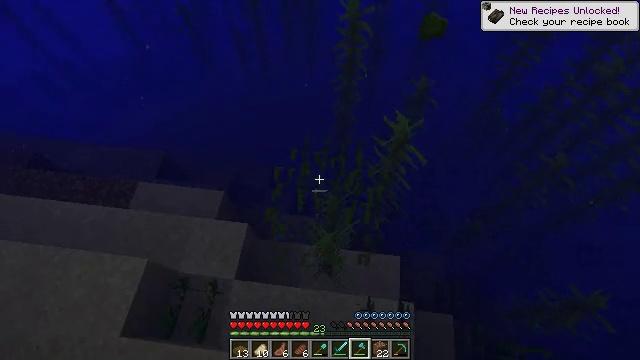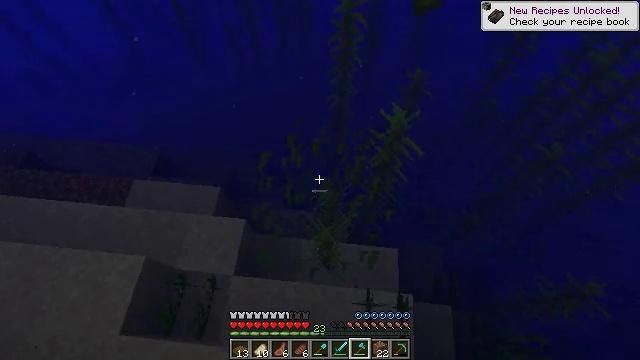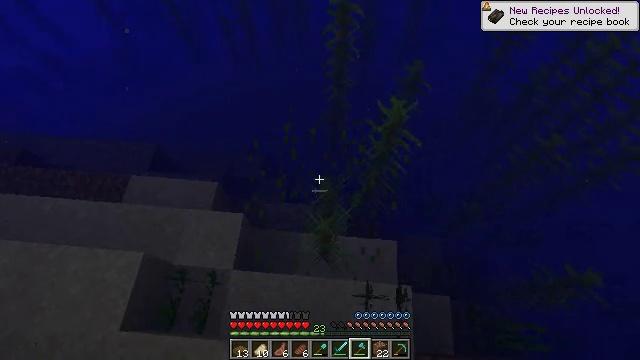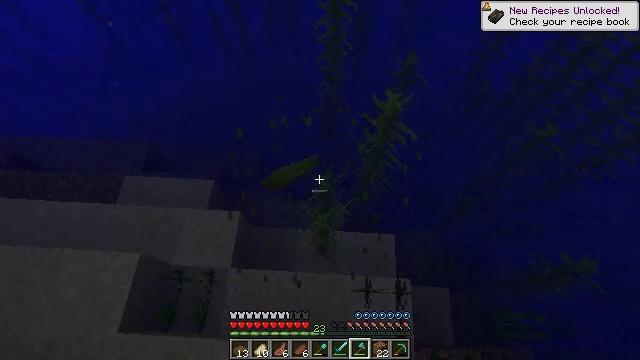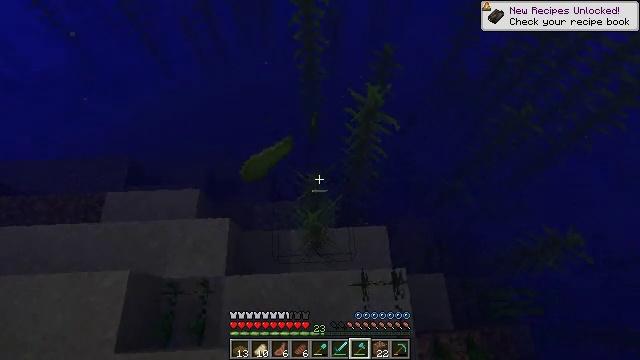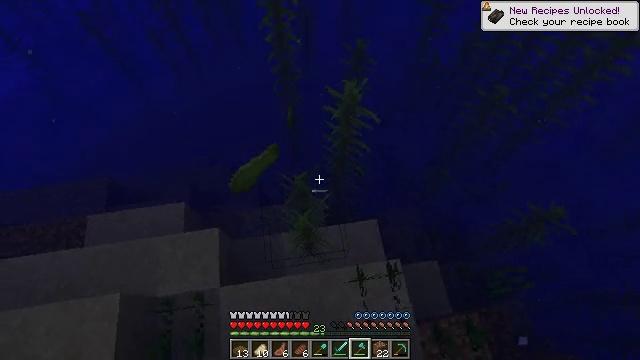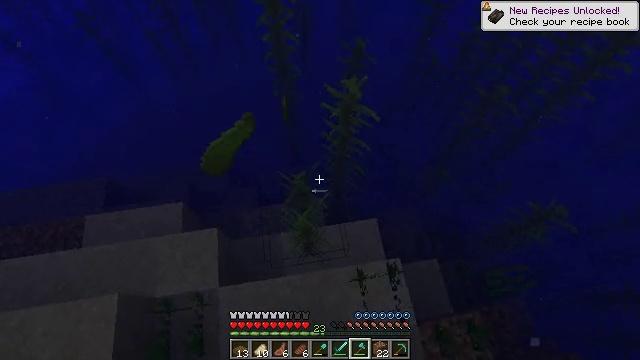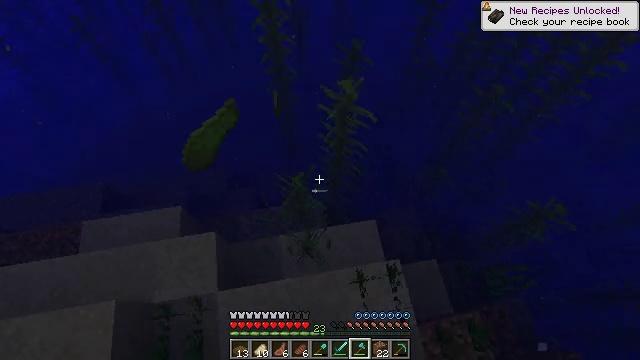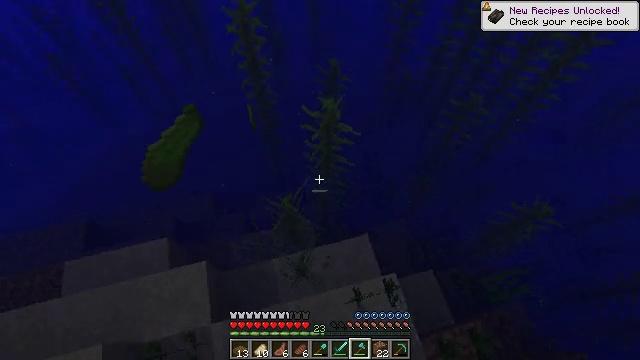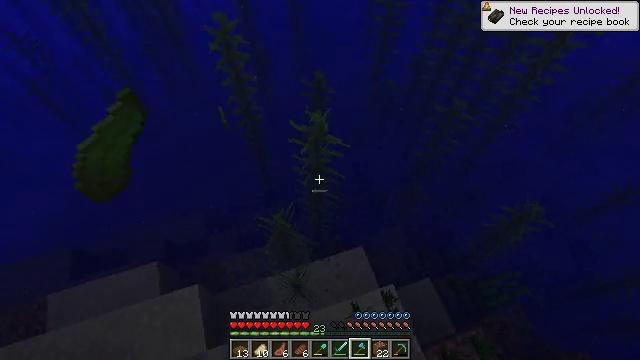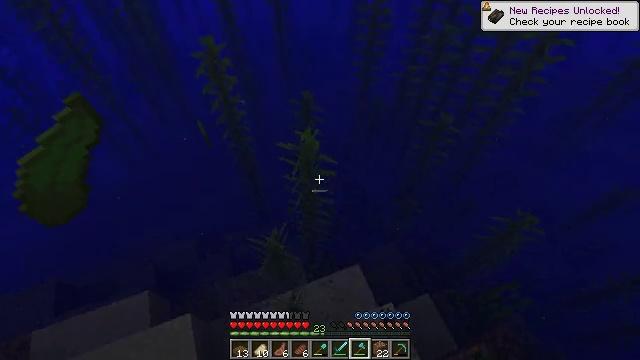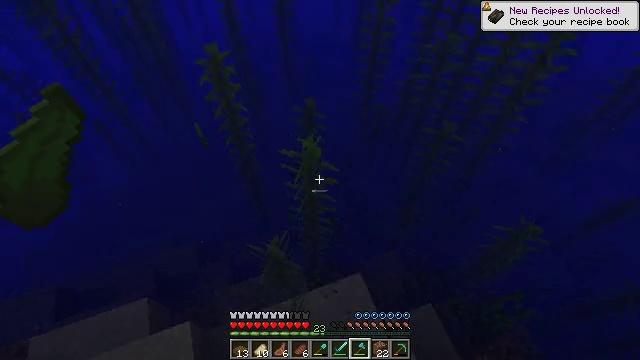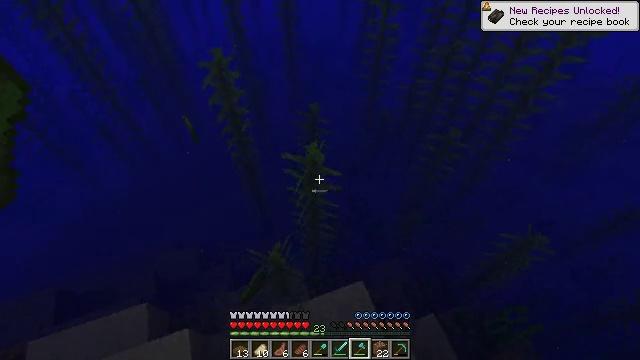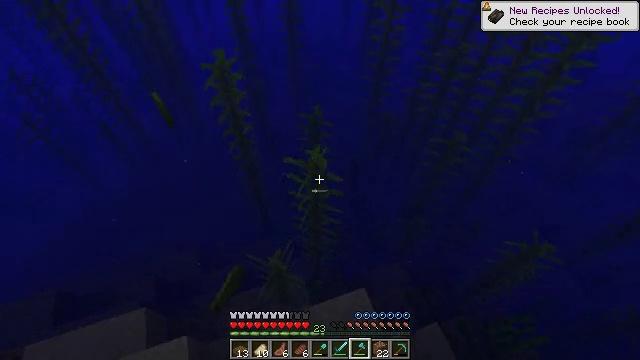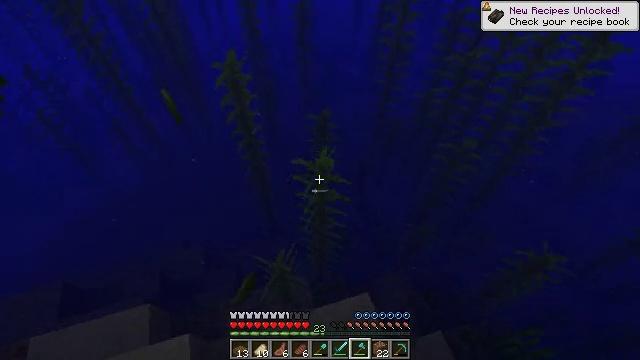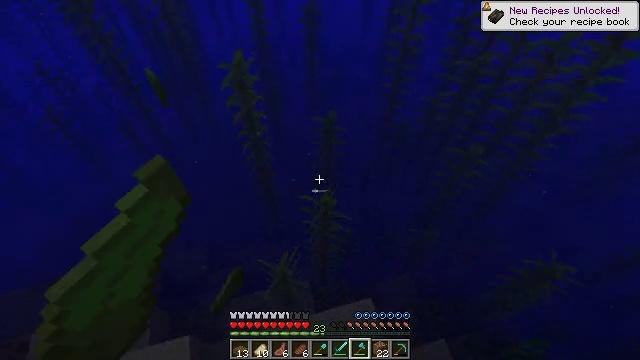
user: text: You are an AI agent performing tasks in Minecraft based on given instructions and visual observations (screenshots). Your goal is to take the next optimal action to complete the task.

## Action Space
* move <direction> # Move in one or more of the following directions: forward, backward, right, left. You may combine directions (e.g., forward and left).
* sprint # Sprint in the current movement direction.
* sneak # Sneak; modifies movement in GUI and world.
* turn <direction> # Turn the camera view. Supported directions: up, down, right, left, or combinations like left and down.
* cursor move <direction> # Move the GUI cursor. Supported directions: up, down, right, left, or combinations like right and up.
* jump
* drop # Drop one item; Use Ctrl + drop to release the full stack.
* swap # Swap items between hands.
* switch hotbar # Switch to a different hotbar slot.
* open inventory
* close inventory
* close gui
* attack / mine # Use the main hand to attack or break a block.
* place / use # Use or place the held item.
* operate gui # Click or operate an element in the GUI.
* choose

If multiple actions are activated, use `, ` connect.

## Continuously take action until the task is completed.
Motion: motion action
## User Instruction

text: Break kelp blocks underwater.
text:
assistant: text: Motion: turn right and down
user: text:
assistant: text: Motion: turn down, attack / mine
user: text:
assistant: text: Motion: turn right, attack / mine
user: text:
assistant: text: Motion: turn right, attack / mine
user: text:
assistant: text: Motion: turn right, attack / mine
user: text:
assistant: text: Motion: no_op
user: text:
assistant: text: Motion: move forward, attack / mine
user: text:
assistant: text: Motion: move forward, turn right and up, attack / mine
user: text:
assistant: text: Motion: move forward, turn right and up, attack / mine
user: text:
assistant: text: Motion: move forward, turn right and up
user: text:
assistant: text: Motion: move forward, turn up
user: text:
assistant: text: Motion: move forward
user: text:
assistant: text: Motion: no_op
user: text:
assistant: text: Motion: turn left
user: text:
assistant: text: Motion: turn left, attack / mine
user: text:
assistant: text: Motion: attack / mine
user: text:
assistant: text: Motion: turn up, attack / mine
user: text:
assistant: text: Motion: no_op
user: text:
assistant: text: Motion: no_op
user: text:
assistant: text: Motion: no_op